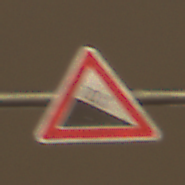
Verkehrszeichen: Gefaelle10
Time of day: Night
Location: Outdoor (Urban)
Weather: Overcast
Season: NotSpecified
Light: Artificial